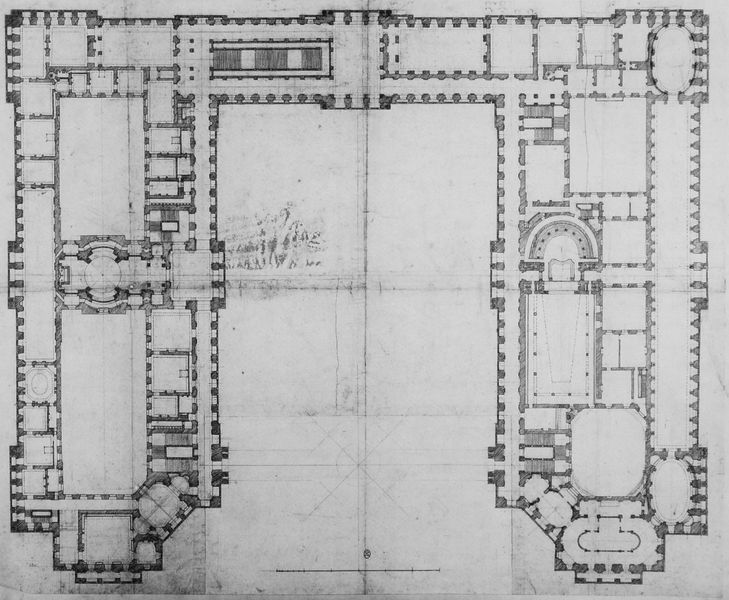
Titel: Grundriss 1.Stock - Schloß Schleißheim, Erster Entwurf
Künstler: Robert de Cotte
Standort: Paris
Institution: Bibliothèque Nationale, Cabinet des Estampes
Schlagwörter: flügel, weiß, fenster, grau, raum, schwarz, skizze, säulen, tür, zeichnung, zimmer, anlage, gebäude, haus, park, schloss, weg, alt, architektur, barock, falten, kirche, blatt, theater, oval, rund, turm, garten, schrift, papier, bogen, türen, linien, hof, saal, kuppel, treppen, architecture, church, palace, stairs, window, windows, symmetrie, aufgang, stufen, galerie, punkte, wände, symetrie, gang, tusche, innenhof, kloster, rechteck, münchen, palast, symmetrisch, scharz, schwarzweiß, räume, entwurf, altar, rom, halbrund, flecken, portal, karte, seiten, mauern, residenz, apsis, treppenhaus, building, house, kapelle, vatikan, plan, spain, herrenhaus, villa, drawing, black and white, french, symetrisch, ludwig, italy, gallerie, grundriss, kreuzgang, massstab, aufriss, etage, bauzeichnung, versailles, zeichung, bauplan, architekt, petersdom, handzeichnung, gänge, flügelanlage, design, lageplan, hufeisen, trakt, bogn, kammern, ausrichtung, italian, mansion, grundross, säle, map, ehrenhof, schlosskirche, knicke, floorplan, schmutzig, structure, sääle, fluchtweg, verbindungsgang, raumplan, faltspur, ballroom, chapel, fkügek, handscharfit, inenhof, korridore, zommer, u form, concert, what?, architectural, blueprint, layout, corridor, krich, a, u-bogen, q, dimensions, architectural plan, summetrie, apartament, sdfsdf, tloris